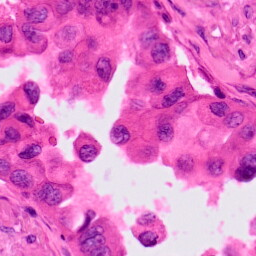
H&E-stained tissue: Lung